Question: What is the best way to develop an android app with multiple screen content,
changing it with an drawer layout like the picture. By using
fragments with one activity and change each fragment by old fragment, or choose another technique?
Now i'm using one activity and replacing fragments.

Thanks in advance.
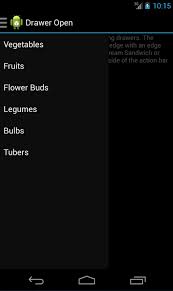
Answer: If the format of all the screens is the same, with essentially the same layout. Then you would only need that is updated based on which item in the drawer was selected.
If the screens are different then the original approach with multiple fragments and one activity is recommended.